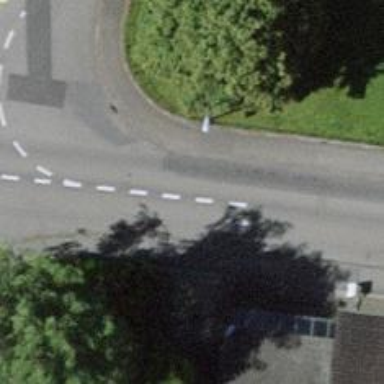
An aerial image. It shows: Kerb barrier.